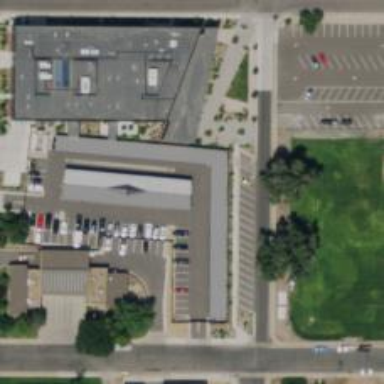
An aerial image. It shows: Police building.